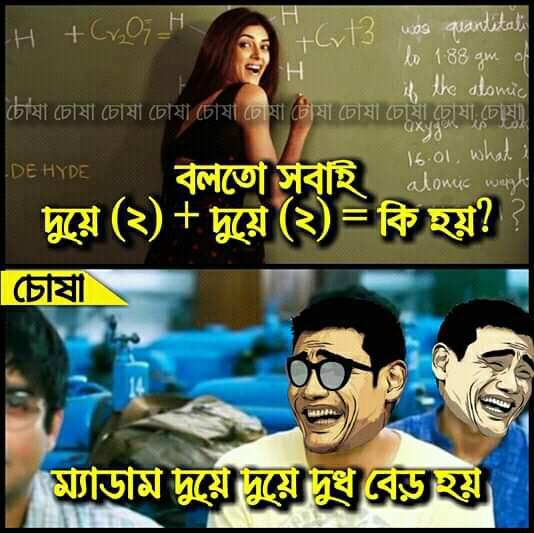
Caption: বলতো সবাই   দুয়ে (২) + দুয়ে (২)  = কি হয় ?    ম্যাডাম দুয়ে দুয়ে দুধ বেড় হয়
Label: hate